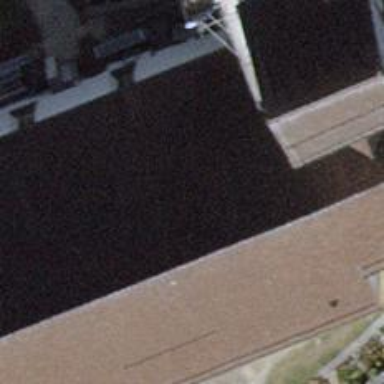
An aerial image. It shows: Historic monument: church that is place of worship.